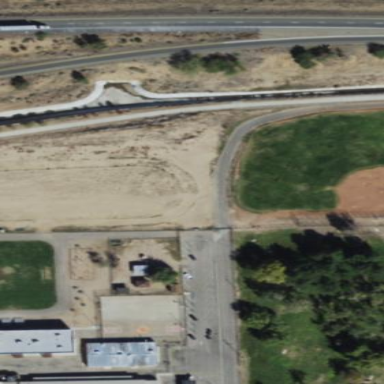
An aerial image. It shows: Baseball pitch for leisure land.